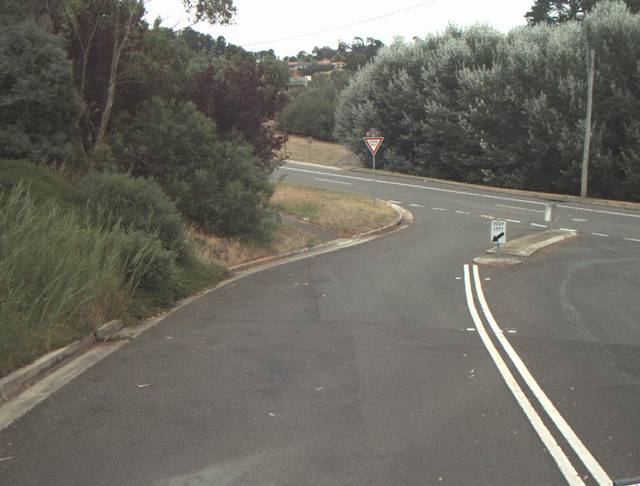
Region: Australia
Coordinates: -41.458, 147.146